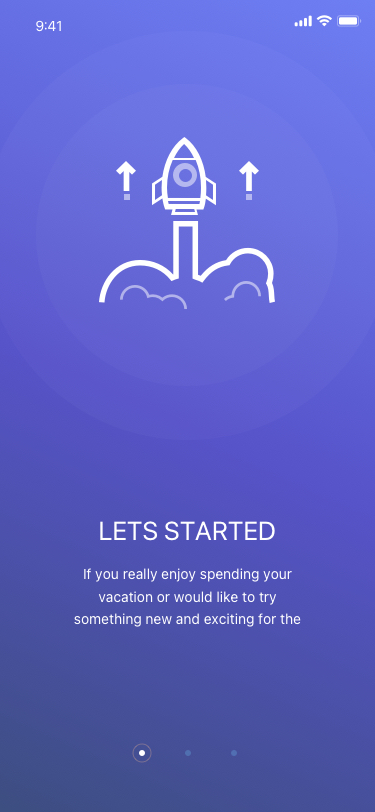
Text in this UI design:
If you really enjoy spending your vacation or would like to try something new and exciting for the first time
LETS STARTED